Question: I have the following code below:
'''
c.fill = GridBagConstraints.HORIZONTAL;
c.gridx = 1;
c.gridy = 0;
config.add(first = new JTextArea(), c);
c.gridx = 1;
c.gridy = 2;
config.add(second = new JTextArea(), c);
c.gridx = 1;
c.gridy = 10;
c.anchor = GridBagConstraints.PAGE_END;
config.add(bottom, c);
'''
And currently I get the following Screenshot:

"bottom" is by button panel. For starters, the two text fields are merged together, and the buttons should be on the bottom. Looking at the Oracle instructions on GridBagLayout didn't help too much. Any ideas?
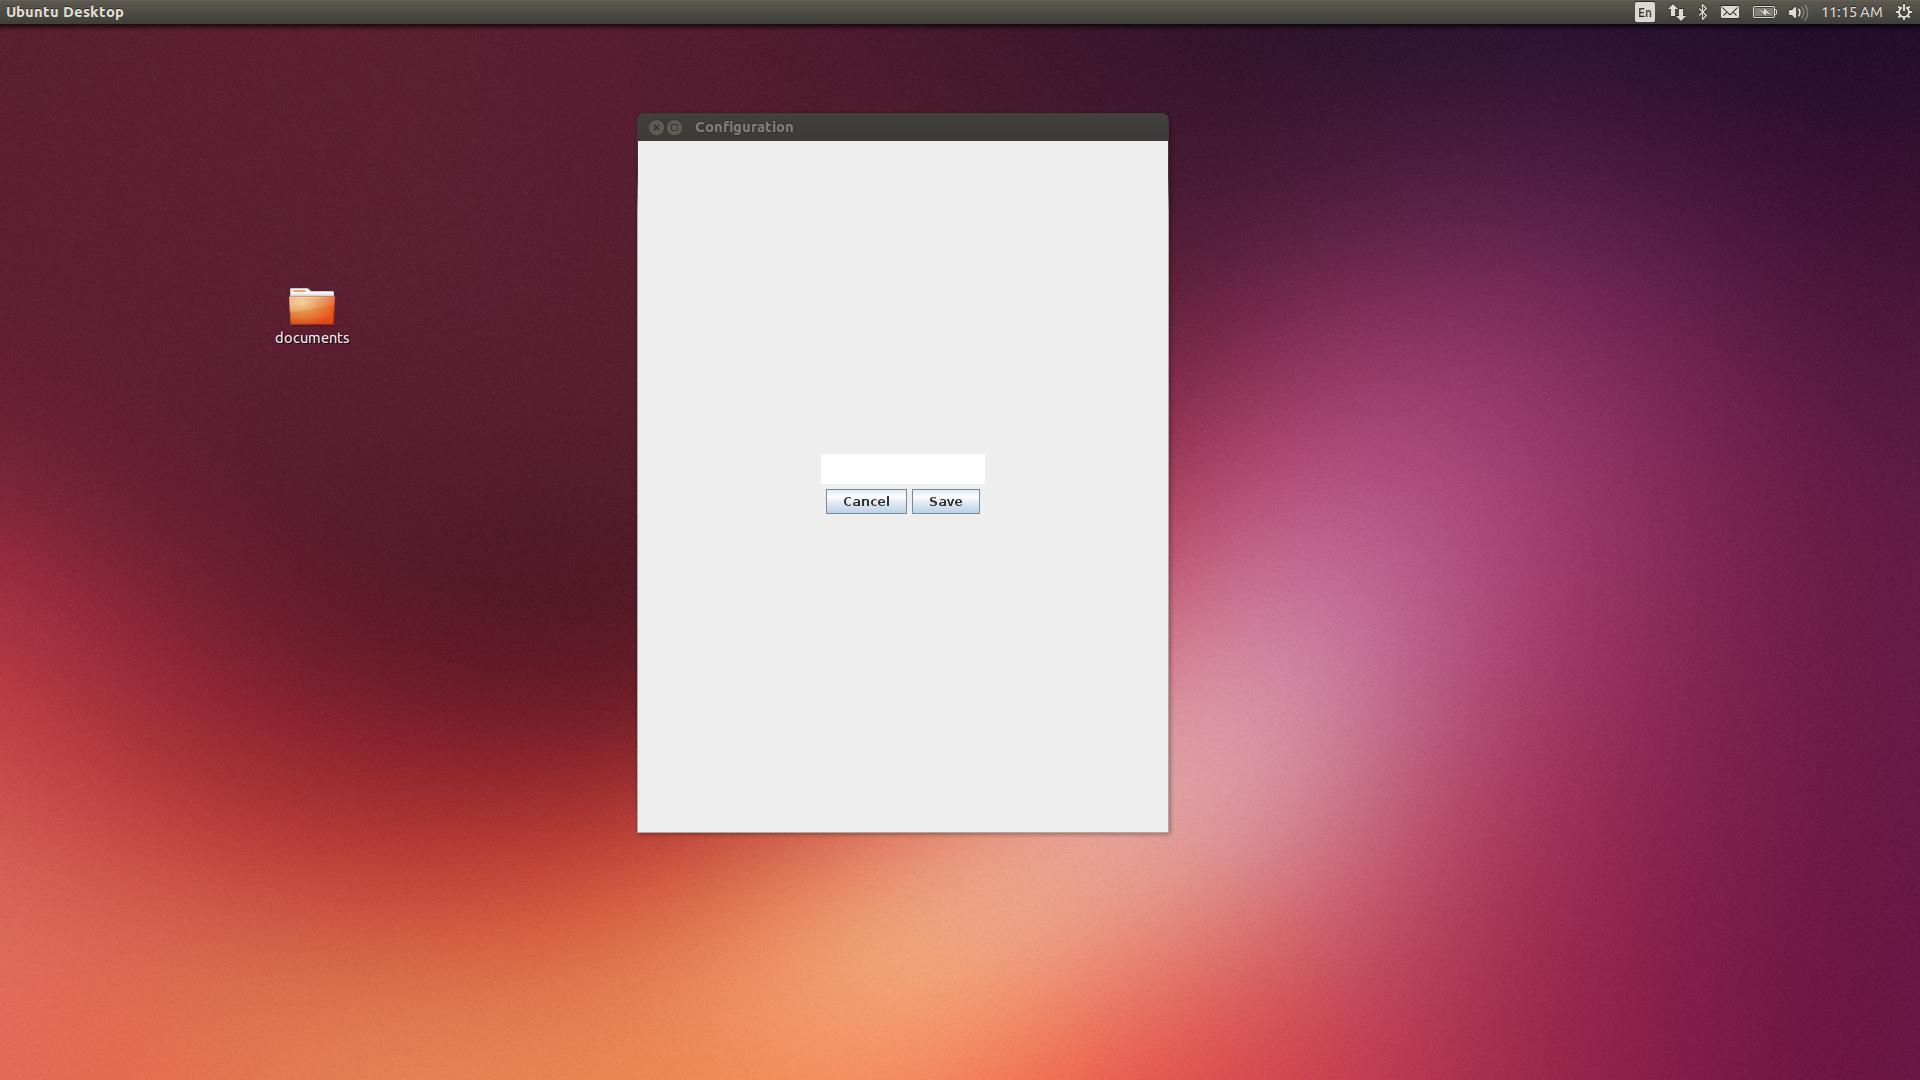
Answer: assuming that your class extends from JPanel then calling
super(new GridBagLayout())
at the first line of your constructor may solve the issue...
Try adding this line as well
c.width=GridBagConstaints.REMAINDER;